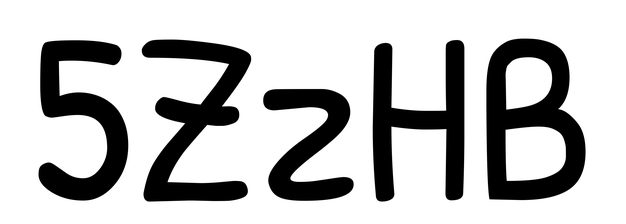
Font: PatrickHand-Regular